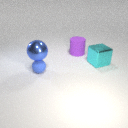
large cyan metal cube behind small blue rubber sphere